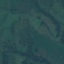
Land use / land cover: Pasture